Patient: sex F, age 41
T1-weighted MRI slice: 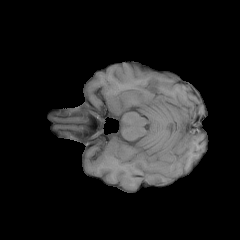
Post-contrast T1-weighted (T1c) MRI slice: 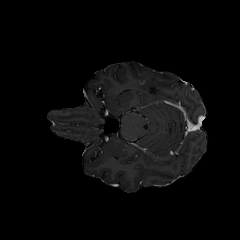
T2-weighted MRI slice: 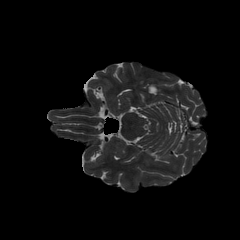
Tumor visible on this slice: no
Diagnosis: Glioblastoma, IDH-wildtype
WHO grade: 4